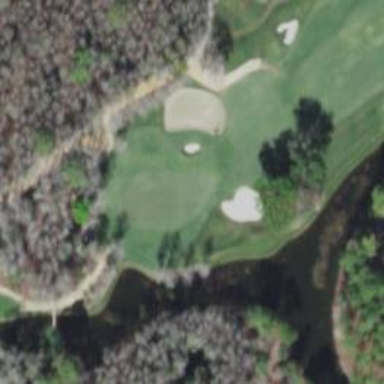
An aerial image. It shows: Golf hole.